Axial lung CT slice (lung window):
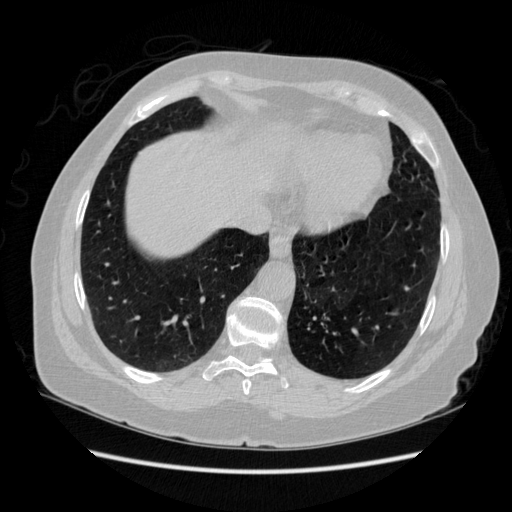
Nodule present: no